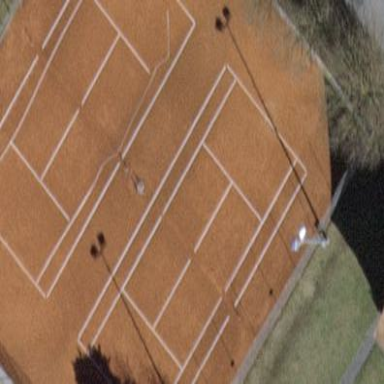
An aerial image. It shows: Tennis court on pitch.